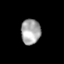
Tissue: skin
Cell type: Epithelial cells
Senescence score: 0.2295
Nuclear area (px): 483
Mean DAPI intensity: 168.07